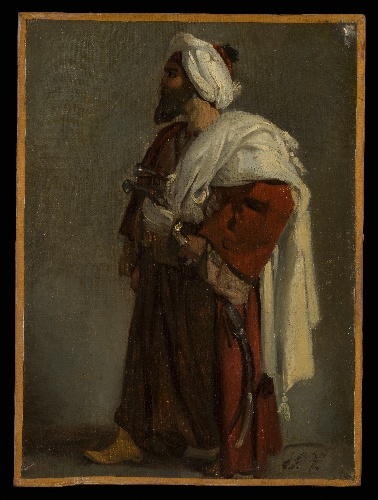
Title: Arab Warrior
Artist: Horace Vernet
Artist bio: French, Paris 1789–1863 Paris
Date: ca. 1817–22
Object type: Painting
Classification: Paintings
Medium: Oil on canvas
Dimensions: 12 1/2 x 8 3/4 in. (31.8 x 22.2 cm)
Department: European Paintings
Credit line: Gift of Kenneth Jay Lane, 2017
Accession year: 2017
Repository: Metropolitan Museum of Art, New York, NY
Tags: Soldiers|Men|Orientalist